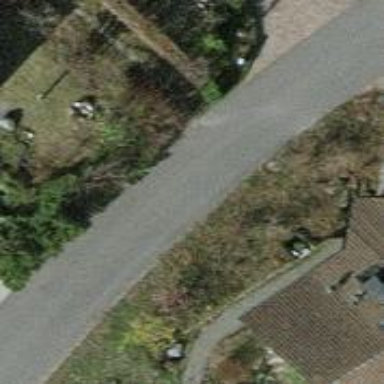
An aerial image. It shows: Unpaved footway.